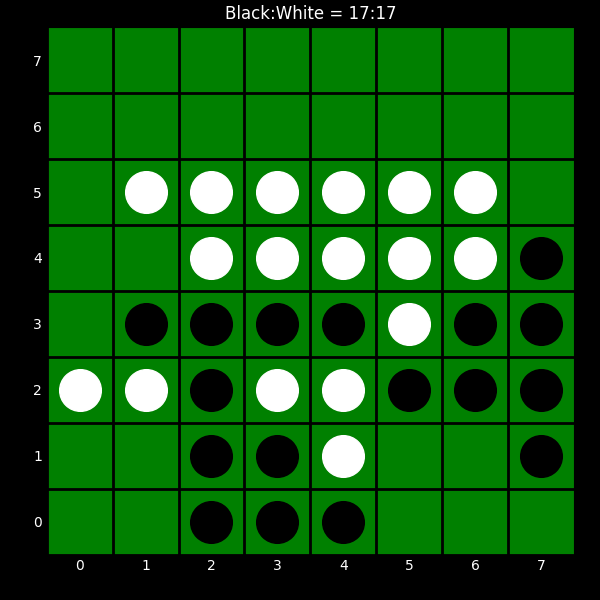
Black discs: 17
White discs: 17